Question: My form contains two select elements. Submission should occur via AJAX only when the event handler bound to 'button#assignrole' is triggered.
But currently, the AJAX call is fired as soon as I select an option from the "User" dropdown:

I have tried to disable all other scripts in my footer, header etc and only kept jQuery v3.4.1
'''
<!-- Assign Role To User -->
<div class="modal fade" id="assignrole" tabindex="-1" role="dialog" aria-labelledby="myModalLabel">
<div class="modal-dialog" role="document">
<div class="modal-content">
<form>
<div class="modal-header">
<button type="button" class="close" data-dismiss="modal" aria-label="Close"><span aria-hidden="true">&times;</span></button>
<h4 class="modal-title" id="myModalLabel">Assign Role To User</h4>
</div>
<div class="modal-body">
<div class="form-group">
<label for="selectuser">Select User</label>
<select class="form-control" id="selectuser">
<?php foreach ($users as $user): ?>
<option value="<?= $user['id'] ?>">
<?= $user['username'] ?>
</option>
<?php endforeach; ?>
</select>
</div>
<div class="form-group">
<label for="selectrole">Select Role</label>
<select class="form-control" id="selectrole" data-live-search="false">
<?php foreach ($roles as $role): ?>
<option value="<?= $role['id'] ?>">
<?= $role['role_name'] ?>
</option>
<?php endforeach; ?>
</select>
</div>
</div>
<div class="modal-footer">
<button type="button" class="btn btn-default" data-dismiss="modal">Close</button>
<button type="submit" id="assignrole" class="btn btn-primary">Save changes</button>
</div>
</form>
</div>
</div>
</div>
'''
'''
$(document).ready(function() {
var base_url = "http://127.0.0.1/ci3/";
$("#assignrole").on('click', function() {
var user_id = $('#selectuser option:selected').attr('value');
var role_id = $('#selectrole option:selected').attr('value');
$.ajax({
url: base_url + "backend/assign_role",
method: 'POST',
data: {
"user_id": user_id,
"role_id": role_id
},
dataType: 'json',
success: function(data) {
if (data.status == 1) {
alert("Data Send Success");
}
},
error: function(data) {
alert("maybe your login session timed out, try to login again!");
}
});
});
});
'''
no errors show up
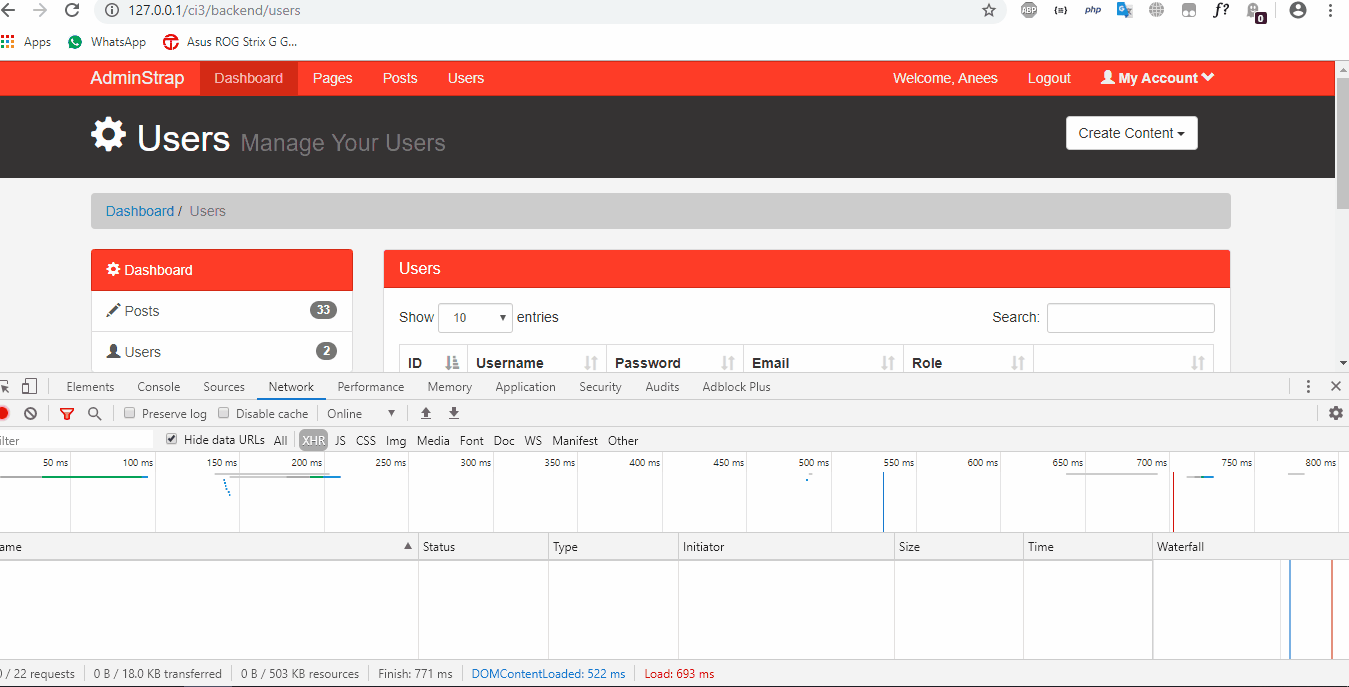
Answer: It seems that you have duplicate ID's.
Here:
'''
<div class="modal fade" id="assignrole" tabindex="-1" role="dialog" aria-labelledby="myModalLabel">
'''
And here:
'''
<button type="submit" id="assignrole" class="btn btn-primary">Save changes</button>
'''
So that means that when you add the 'click' event it will be set on the first hit of that ID. Which in your case is the 'modal' element.
'''
$("#assignrole") // <div class="modal fade" id="assignrole" tabindex="-1" role="dialog" aria-labelledby="myModalLabel">
'''
Changing the ID's of one of the two elements will fix the click issue.